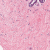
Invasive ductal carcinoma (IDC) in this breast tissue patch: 0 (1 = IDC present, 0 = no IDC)